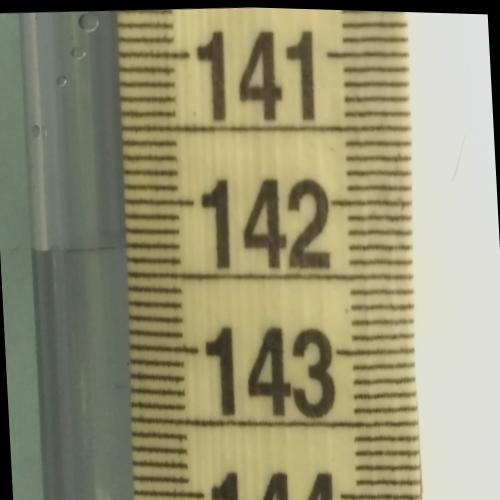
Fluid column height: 142.3 cm